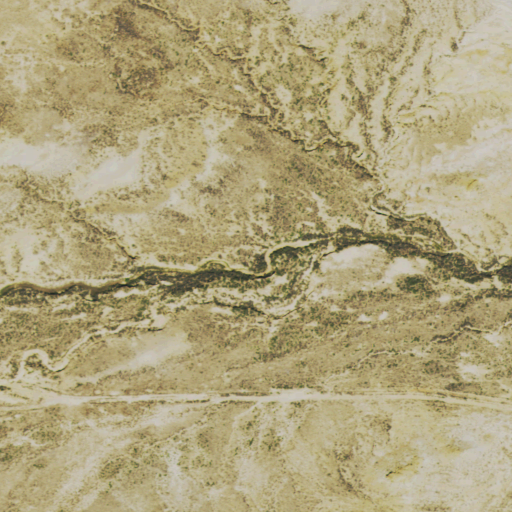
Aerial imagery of valley in Colorado named Hanging Tree Draw containing shrub, open development, low intensity development, barren land, and grassland